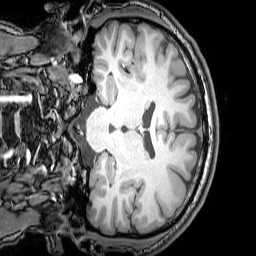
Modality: T1w
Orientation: coronal
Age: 22
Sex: male
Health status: healthy
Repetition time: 0.081 s
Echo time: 0.037 s